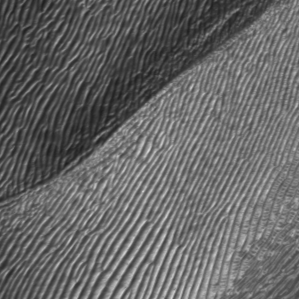
Label: frost